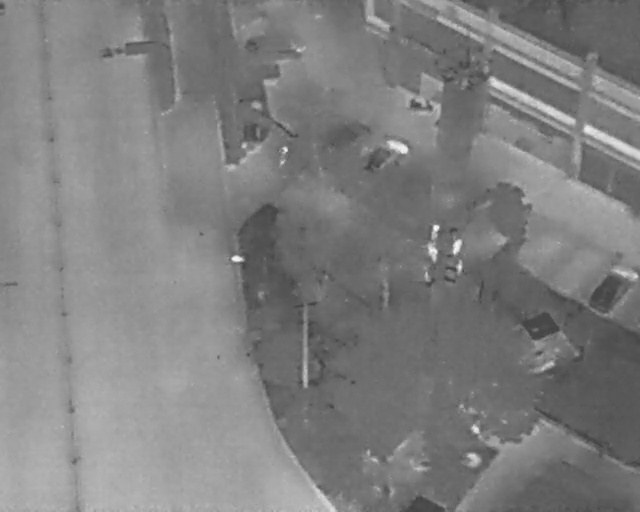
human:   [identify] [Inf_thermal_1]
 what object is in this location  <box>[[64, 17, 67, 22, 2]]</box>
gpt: <ref>1 medium bicycle at the top</ref>

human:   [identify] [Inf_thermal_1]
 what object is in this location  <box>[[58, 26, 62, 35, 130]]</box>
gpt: <ref>1 medium car at the center</ref>